Question: What is the best way to understand a complex LabView VI that controls a <URL>?
My goal is to control the motor from a <URL>.
The wiring diagram shown below allows a LabView user to control the motor from the LabView GUI: move a slider up and down either increasing or decreasing the desired velocity. As the slider's value changes, it is fed into a bunch of math controls and eventually gets converted into a command string for the motor to interpret. This command string, if I understand correctly, is bunch of bytes that get written to the serial port.
Instead of using the LabView GUI to control the motor, I would like to use the joystick.
What is the best way to approach this?
The joystick has pitch,yaw,roll,and throttle. Which one relates best to the velocity of a motor?

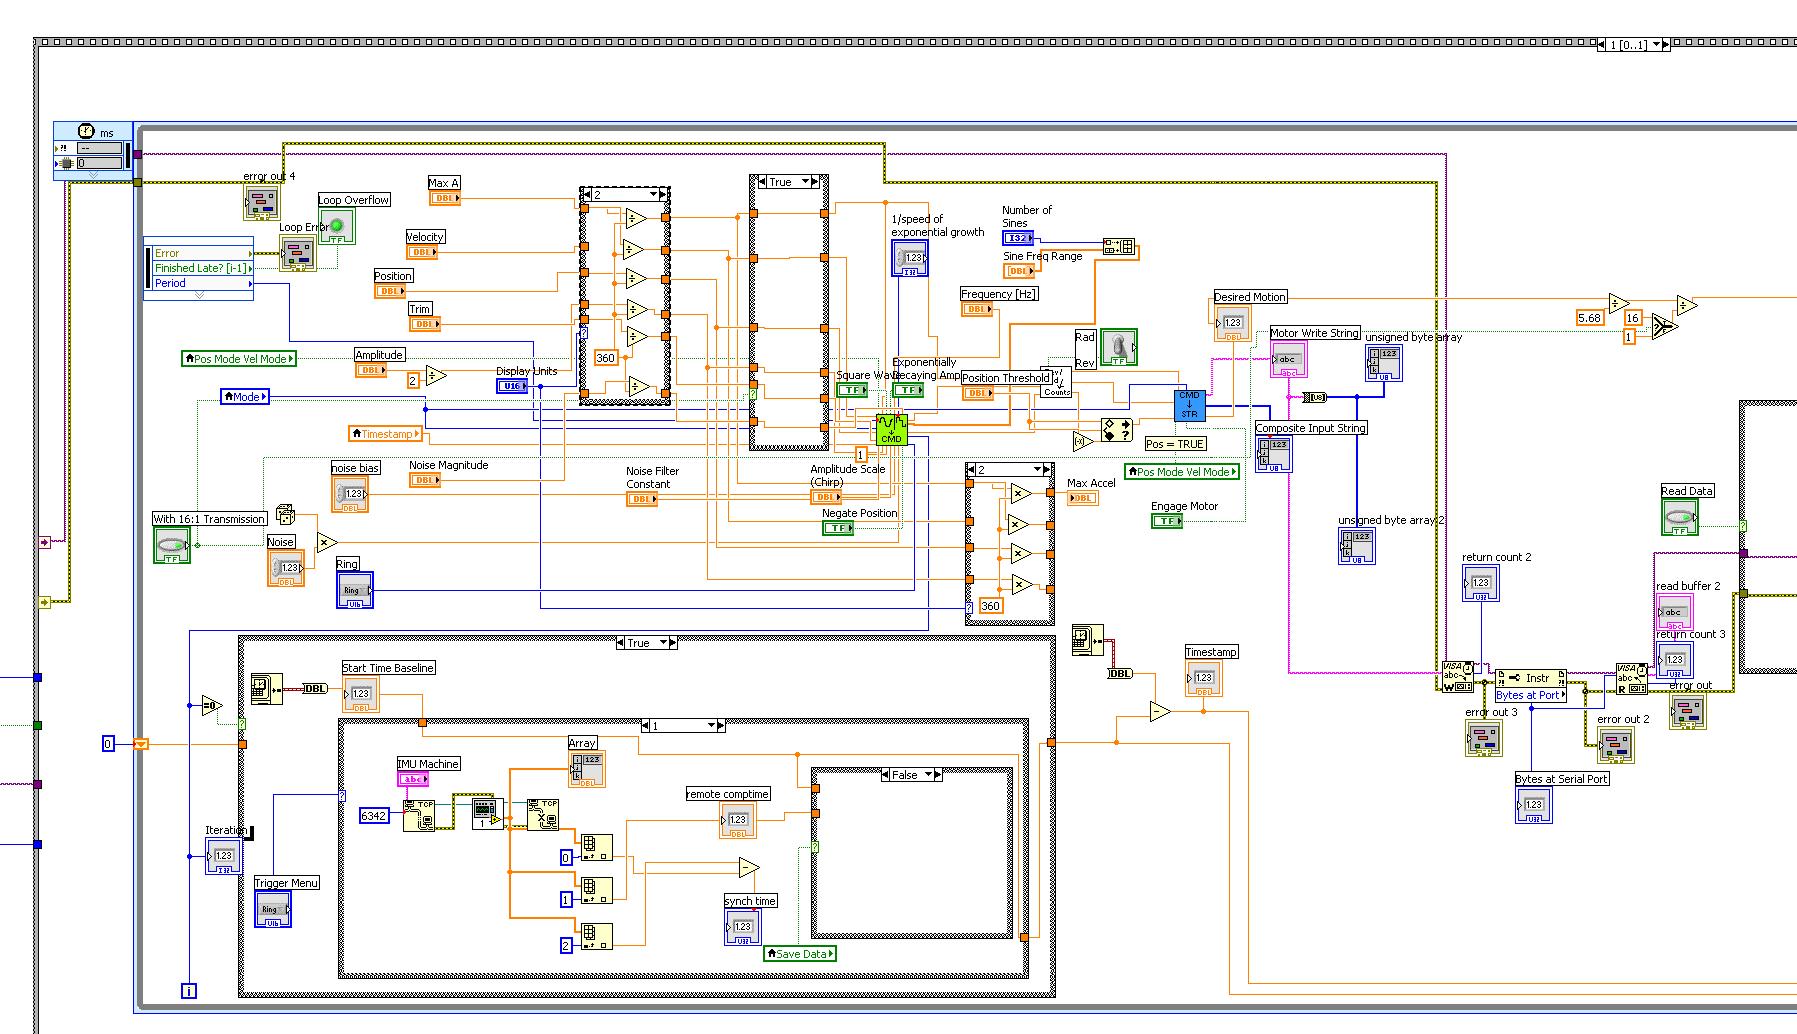
Answer: The answer to your title "What is the most efficient way to quickly understand how a complex LabView VI works?" is probably to do some combination of the following:
- - - - - - -
To address your specific question about the VI diagram you've posted, I can see various controls for quantities such as Velocity, Position, Amplitude, Max A (amplitude?), Frequency and so on. You need to decide which of these quantities should be controlled by which axis or output of your joystick. Then you need to add code that reads those values from your joystick, and modify the existing code so that the parameters you want to control are supplied by the joystick values instead of the front panel controls. You could probably just put the joystick reading code inside the existing loop, wire the joystick outputs to join up with the wires from the front panel controls you want to replace, and then change the relevant front panel controls to indicators from the right-click menu so that they will show the values you are getting from the joystick.